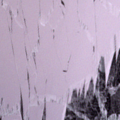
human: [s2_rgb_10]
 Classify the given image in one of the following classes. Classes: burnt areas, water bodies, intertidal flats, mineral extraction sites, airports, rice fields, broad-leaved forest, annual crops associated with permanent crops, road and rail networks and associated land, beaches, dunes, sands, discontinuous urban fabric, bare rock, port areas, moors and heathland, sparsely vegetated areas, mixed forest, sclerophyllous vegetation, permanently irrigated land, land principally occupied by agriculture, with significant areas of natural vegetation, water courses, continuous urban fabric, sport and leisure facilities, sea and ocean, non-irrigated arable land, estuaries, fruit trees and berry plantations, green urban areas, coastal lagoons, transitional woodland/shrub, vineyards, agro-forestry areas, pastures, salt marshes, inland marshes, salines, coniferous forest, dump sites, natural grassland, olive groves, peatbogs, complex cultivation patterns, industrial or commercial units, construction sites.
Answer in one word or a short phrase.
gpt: sea and ocean